Aerial crown-view tile of a tropical tree (Barro Colorado Island, Panama), acquired 20241216:
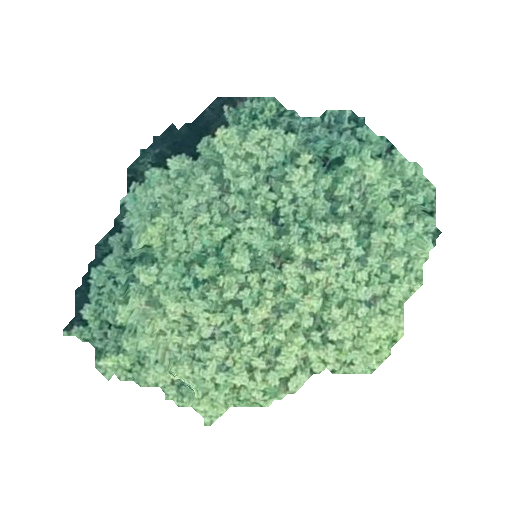
Species: Vatairea erythrocarpa
GBIF accepted scientific name: Vatairea erythrocarpa
Crown area: 120.941 m²